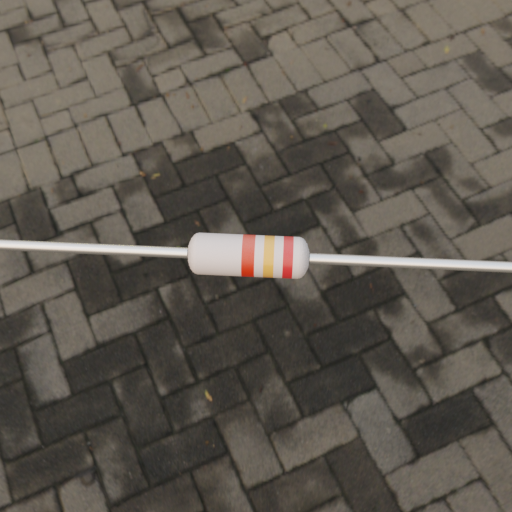
Resistor colour bands (in order): red, gold, red